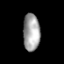
Tissue: prostate
Cell type: T cells
Senescence score: 0.2706
Nuclear area (px): 614
Mean DAPI intensity: 162.761